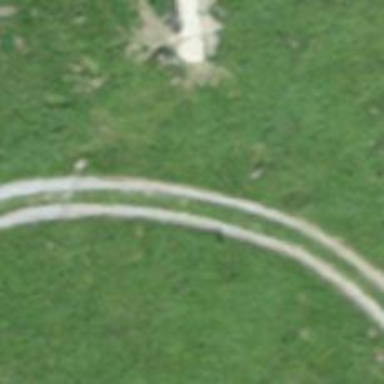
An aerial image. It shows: Gravel track of grade3 type.